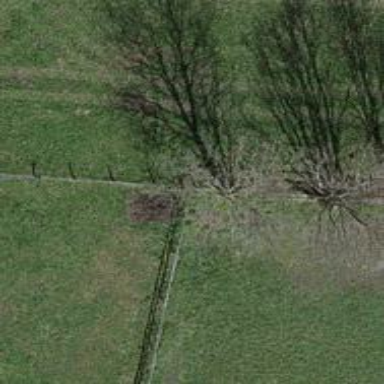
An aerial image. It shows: Fence is in the image.